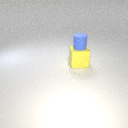
large yellow rubber cube below small blue rubber cylinder